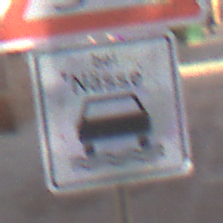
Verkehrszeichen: BeiNaesse
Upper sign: SchleuderOderRutschgefahr
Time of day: Midday
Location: Outdoor (Urban)
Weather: Clear
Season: NotSpecified
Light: Natural